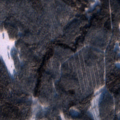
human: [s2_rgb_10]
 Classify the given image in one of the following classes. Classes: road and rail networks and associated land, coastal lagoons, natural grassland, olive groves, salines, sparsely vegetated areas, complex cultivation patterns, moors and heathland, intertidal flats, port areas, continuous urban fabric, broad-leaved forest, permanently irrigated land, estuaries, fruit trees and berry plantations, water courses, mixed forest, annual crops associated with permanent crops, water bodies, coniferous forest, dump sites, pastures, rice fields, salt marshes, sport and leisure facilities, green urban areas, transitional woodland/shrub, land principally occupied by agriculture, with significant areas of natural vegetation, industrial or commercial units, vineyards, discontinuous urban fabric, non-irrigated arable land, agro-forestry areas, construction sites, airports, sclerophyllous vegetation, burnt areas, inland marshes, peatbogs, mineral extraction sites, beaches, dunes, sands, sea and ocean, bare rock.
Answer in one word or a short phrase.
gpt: coniferous forest